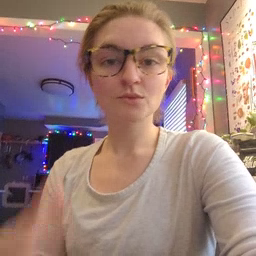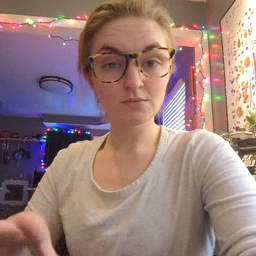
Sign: shirt